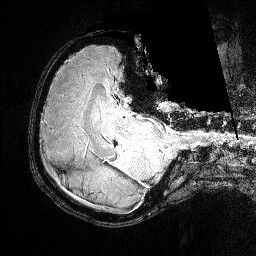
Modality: FLASH
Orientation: axial
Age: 26
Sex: female